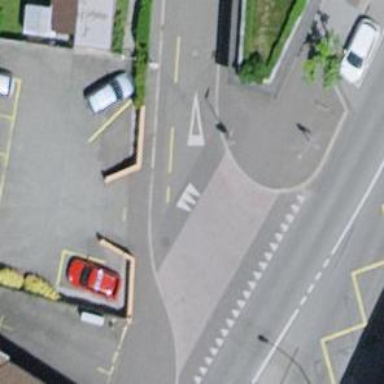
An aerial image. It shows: Unmarked crossing on footway with traffic-calming table.